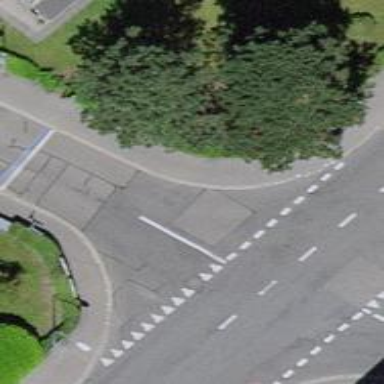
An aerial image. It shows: Kerb serving as barrier.